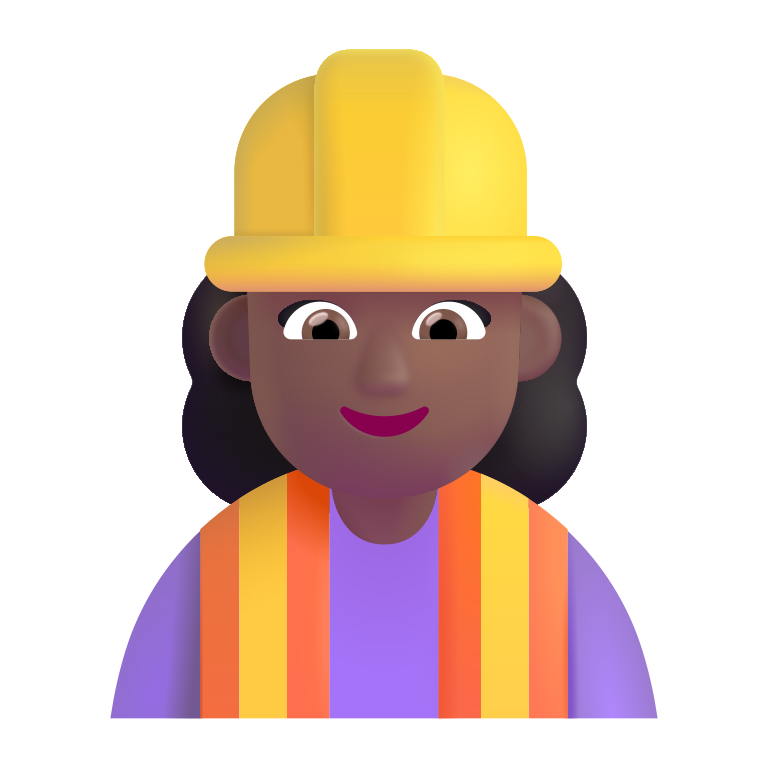
woman construction worker color  dark